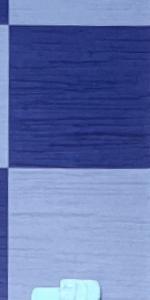
Label: Empty